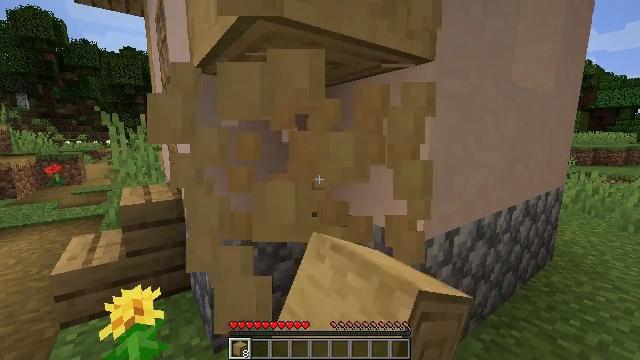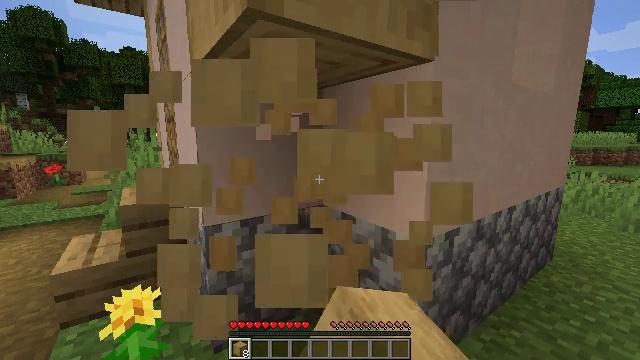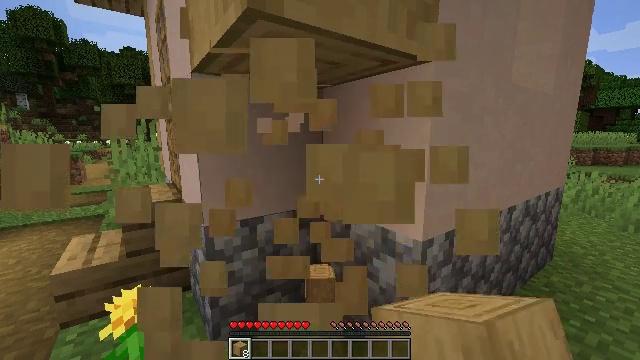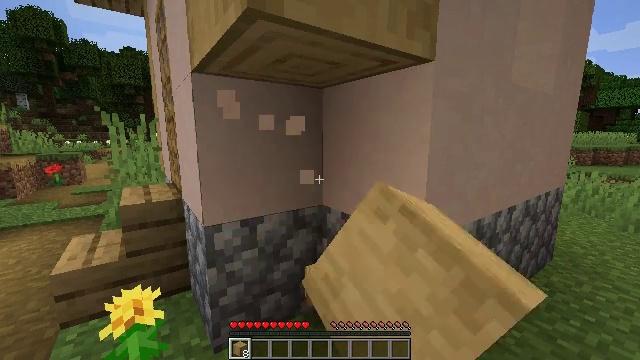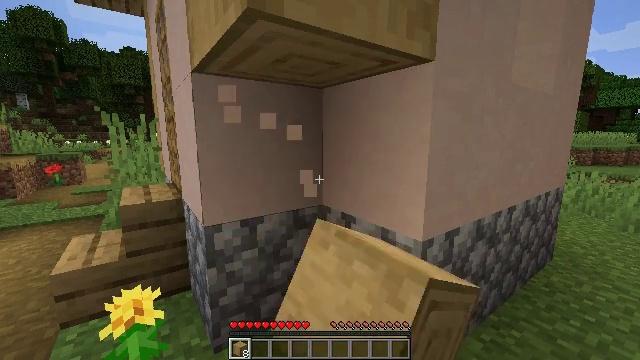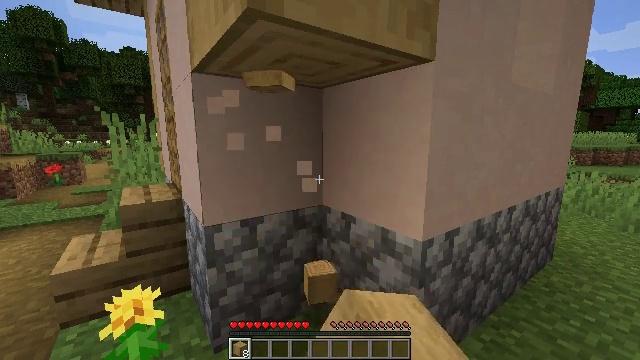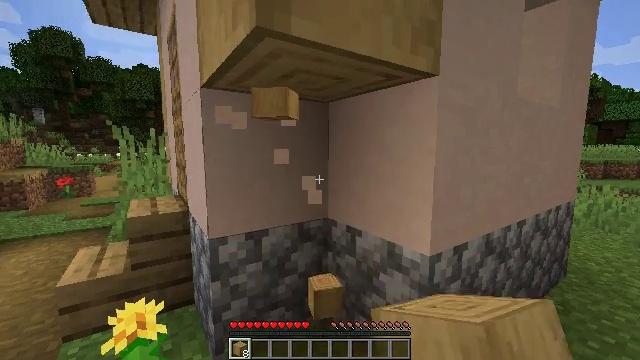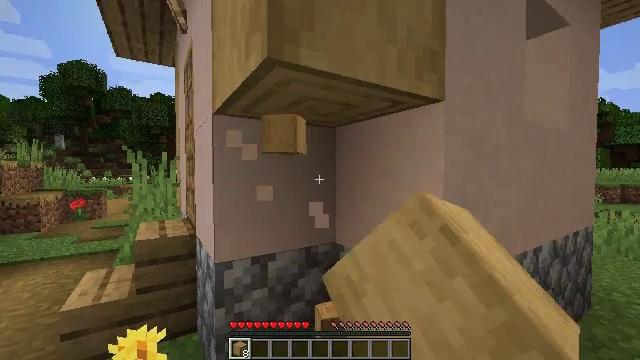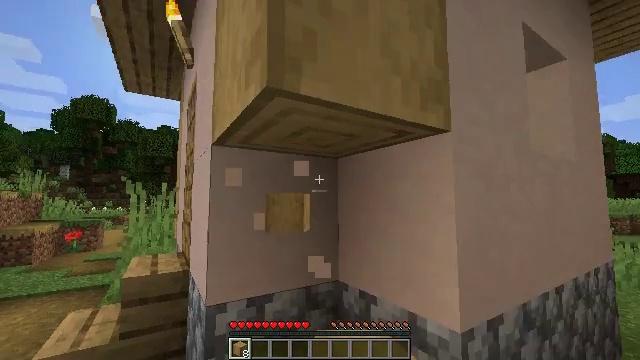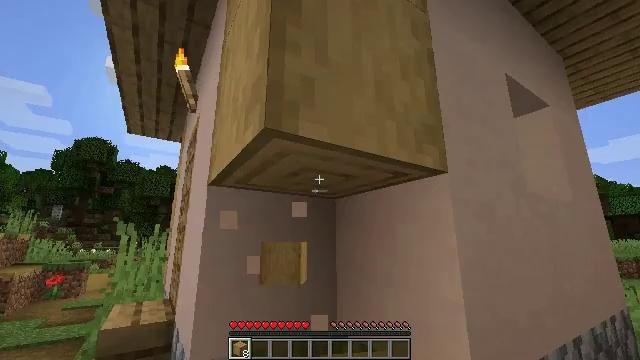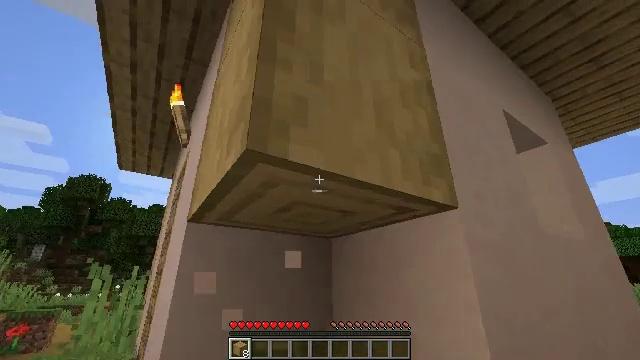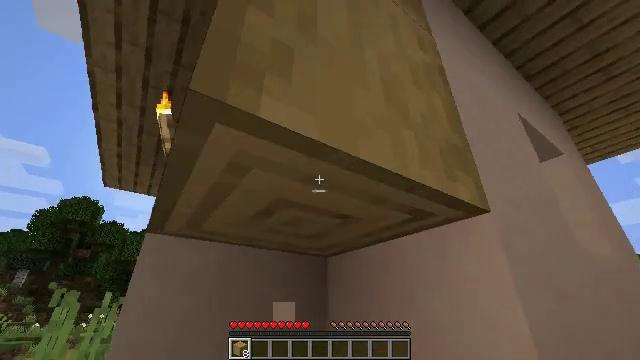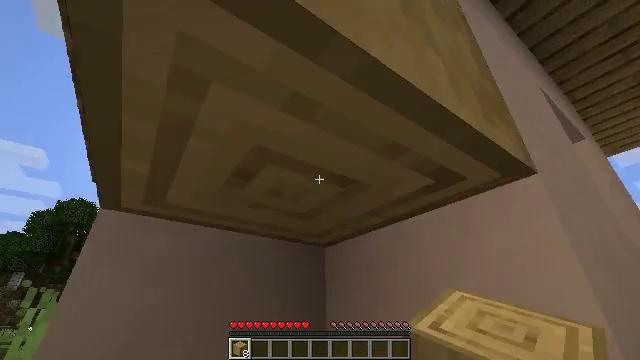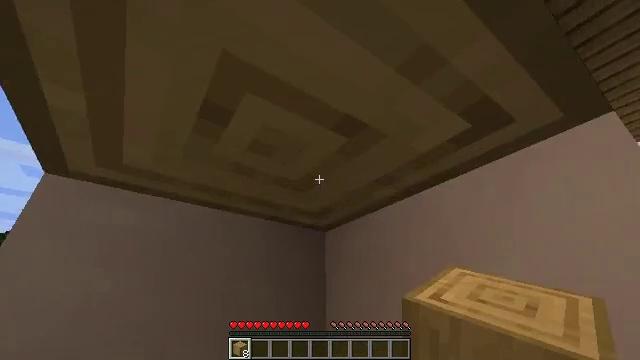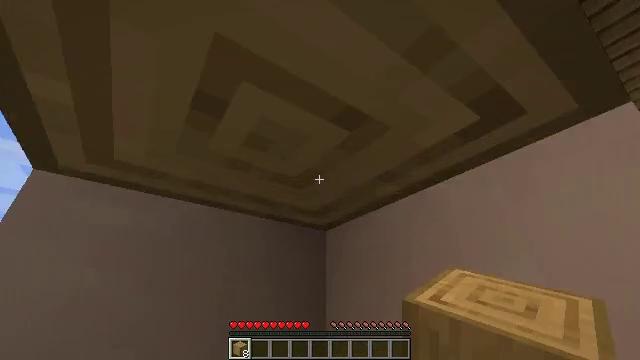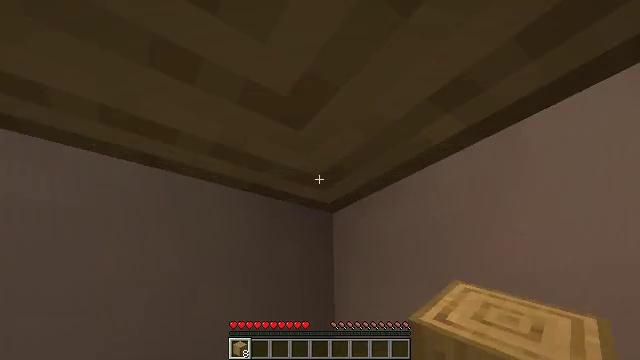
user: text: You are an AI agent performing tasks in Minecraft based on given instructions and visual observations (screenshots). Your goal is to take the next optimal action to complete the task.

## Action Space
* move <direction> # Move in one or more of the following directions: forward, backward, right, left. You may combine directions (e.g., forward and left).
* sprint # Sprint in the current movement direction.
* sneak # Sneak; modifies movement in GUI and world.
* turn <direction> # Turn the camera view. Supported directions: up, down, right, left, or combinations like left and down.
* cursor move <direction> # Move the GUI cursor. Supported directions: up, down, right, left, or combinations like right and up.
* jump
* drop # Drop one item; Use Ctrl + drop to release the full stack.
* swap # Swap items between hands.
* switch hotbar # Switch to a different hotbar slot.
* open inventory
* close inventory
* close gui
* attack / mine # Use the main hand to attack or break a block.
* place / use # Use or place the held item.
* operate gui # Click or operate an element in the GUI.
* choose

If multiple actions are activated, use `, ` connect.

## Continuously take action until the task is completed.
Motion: motion action
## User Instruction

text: Gather stripped oak log from a tree.
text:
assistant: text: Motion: attack / mine
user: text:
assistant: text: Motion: attack / mine
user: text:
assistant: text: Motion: attack / mine
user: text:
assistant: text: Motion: attack / mine
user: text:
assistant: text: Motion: attack / mine
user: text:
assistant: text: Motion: turn left and up, attack / mine
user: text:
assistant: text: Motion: turn left and up, attack / mine
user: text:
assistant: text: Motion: move forward, turn up
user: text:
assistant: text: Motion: move forward, turn up
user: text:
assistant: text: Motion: move forward, turn right and up
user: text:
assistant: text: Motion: move forward, turn up
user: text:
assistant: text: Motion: move forward
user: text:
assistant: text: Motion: move forward
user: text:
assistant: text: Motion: move forward
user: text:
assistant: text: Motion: move forward
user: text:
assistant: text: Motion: no_op
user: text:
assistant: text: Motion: turn up
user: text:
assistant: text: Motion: turn up
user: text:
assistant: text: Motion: turn up
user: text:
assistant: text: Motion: no_op
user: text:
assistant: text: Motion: move back
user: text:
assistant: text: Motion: move back
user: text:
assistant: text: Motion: turn down
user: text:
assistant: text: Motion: no_op
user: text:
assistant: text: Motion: turn up
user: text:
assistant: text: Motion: turn up, attack / mine
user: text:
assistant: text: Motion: attack / mine
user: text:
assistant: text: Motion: attack / mine
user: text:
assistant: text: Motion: attack / mine
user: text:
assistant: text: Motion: attack / mine